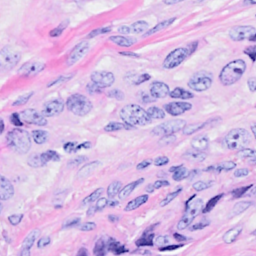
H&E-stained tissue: Breast